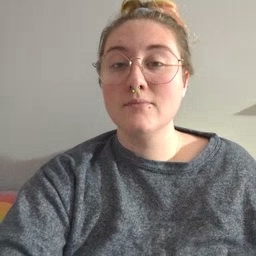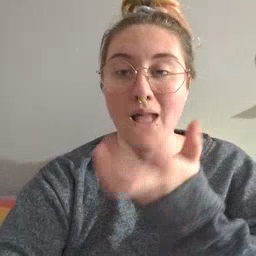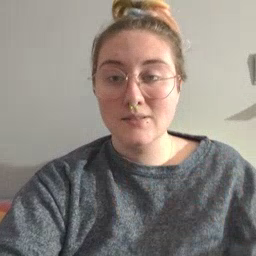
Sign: grass